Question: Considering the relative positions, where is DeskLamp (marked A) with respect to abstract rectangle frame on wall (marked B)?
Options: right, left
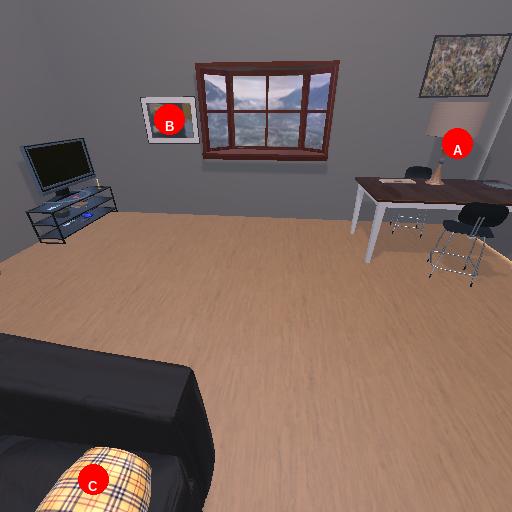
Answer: right